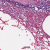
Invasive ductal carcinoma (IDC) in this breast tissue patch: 1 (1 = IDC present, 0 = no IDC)